Current action and preconditions to check: path_clear

Your task: For each precondition in the list above, predict whether it will hold at this action.

Consider the current scene as observed from the mobile robot's camera, and analyze the predicted future states of all dynamic agents (e.g., people, animals, vehicles, or any moving entities) within the NEXT SECOND.

IMPORTANT: Only answer "very likely" if you are absolutely certain—based on strong, clear evidence—that a dynamic agent will violate the precondition in the predicted future state. Do NOT answer "very likely" for unlikely, ambiguous, or low-probability risks.

Ask yourself for each precondition: Is there a high probability, with clear and convincing evidence, that the predicted future states of any dynamic agent will interfere with the predicted future state of the currently executing action within the NEXT SECOND, causing that precondition to fail?

Assess the risk level based on these predictions. Use "likely" or "very likely" if motions create a clear risk of interference.

Use "neutral" or "improbable" if agents are nearby but their predicted paths are clearly diverging or non-conflicting.

Failure Risk Categories: "very improbable", "improbable", "neutral", "likely", "very likely"

Answer Format: Output ONLY the probability_of_failure value from these categories: "very improbable", "improbable", "neutral", "likely", "very likely"

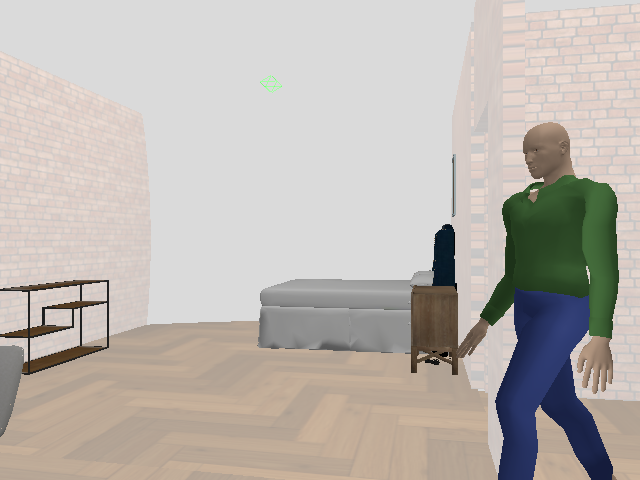

Answer: likely